Question: Does any one knows how to do this in the XAML? (Check the picture bellow plz)

I tried to search it but I did not have the right key words to do so, Thank you!
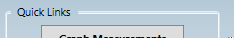
Answer: You're looking for a <URL>:
'''
<GroupBox Header="Quick Links">
<!-- content -->
</GroupBox>
'''